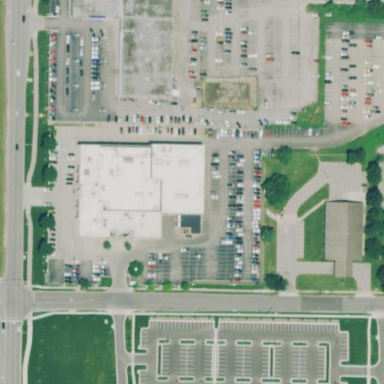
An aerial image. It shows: Building housing car shop.